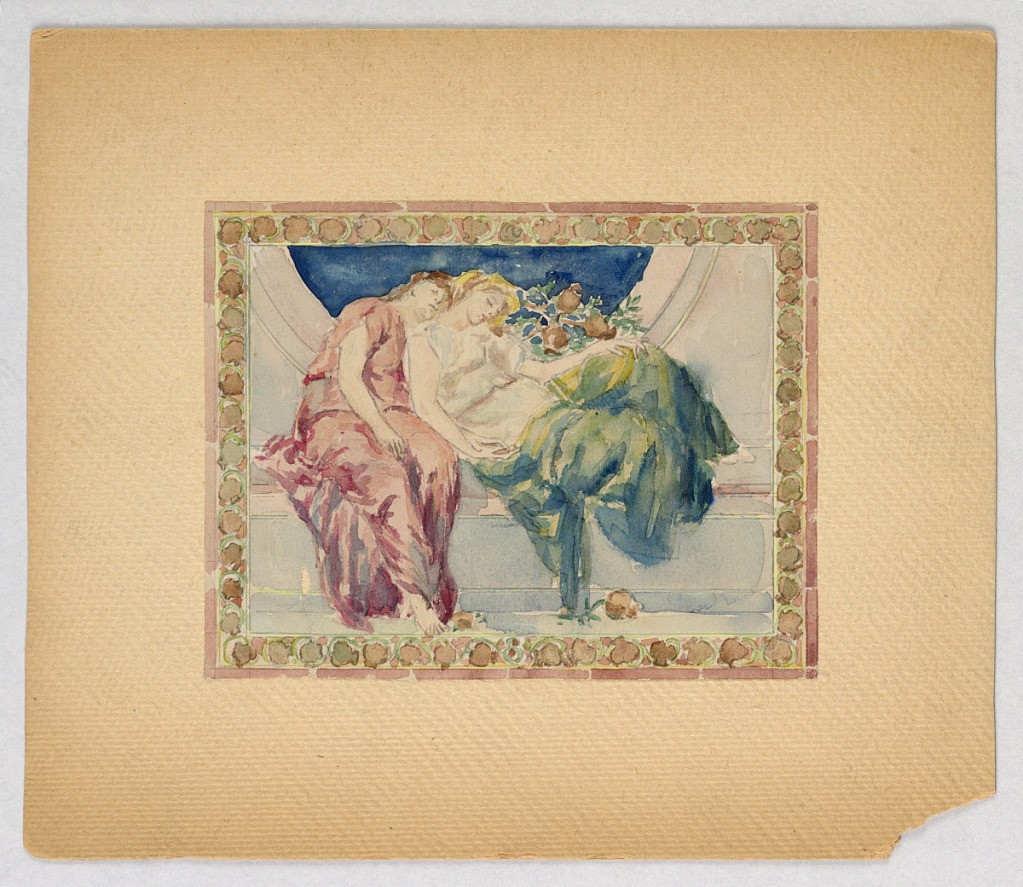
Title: Design for stained glass
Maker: Alice Cordelia Morse, American, 1863–1961
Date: late 19th century
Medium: Brush and gouache on paper, mounted on illustration board
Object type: Drawing
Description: Two sleeping women leaning on each other, dressed in classical robes—one in pink and the other in green and yellow. They sit within a circular area on blue ground.